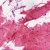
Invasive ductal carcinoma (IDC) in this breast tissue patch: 0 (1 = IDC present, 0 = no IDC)